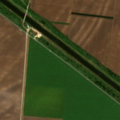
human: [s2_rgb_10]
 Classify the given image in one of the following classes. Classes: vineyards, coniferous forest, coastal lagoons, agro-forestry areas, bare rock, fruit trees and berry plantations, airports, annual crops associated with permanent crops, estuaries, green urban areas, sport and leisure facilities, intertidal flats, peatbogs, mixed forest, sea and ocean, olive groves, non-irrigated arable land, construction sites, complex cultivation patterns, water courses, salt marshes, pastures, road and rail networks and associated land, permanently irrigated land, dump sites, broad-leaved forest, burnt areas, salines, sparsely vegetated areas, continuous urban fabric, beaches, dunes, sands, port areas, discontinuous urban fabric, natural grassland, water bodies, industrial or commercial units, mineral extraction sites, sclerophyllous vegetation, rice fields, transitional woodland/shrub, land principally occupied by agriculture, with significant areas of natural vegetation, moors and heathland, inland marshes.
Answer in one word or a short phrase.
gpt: non-irrigated arable land, water courses